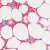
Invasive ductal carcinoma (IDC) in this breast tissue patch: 0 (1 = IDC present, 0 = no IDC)